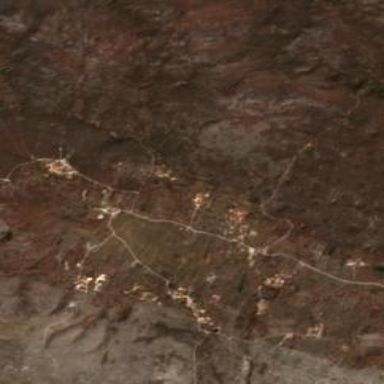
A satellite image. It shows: Small hamlet.